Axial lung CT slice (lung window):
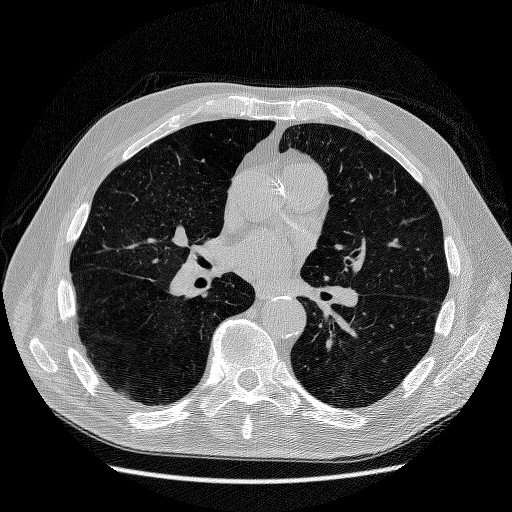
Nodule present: no